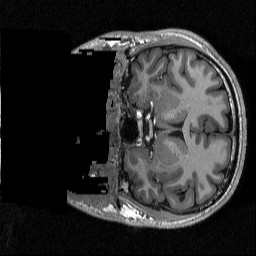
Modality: T1w
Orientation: coronal
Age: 21
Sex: male
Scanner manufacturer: siemens
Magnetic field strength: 3 T
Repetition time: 2.3 s
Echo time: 0.00298 s